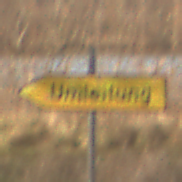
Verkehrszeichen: UmleitungswegweiserLinksweisend
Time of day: SunriseSunset
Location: Outdoor (Nature)
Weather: PartlyCloudy
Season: NotSpecified
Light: Natural